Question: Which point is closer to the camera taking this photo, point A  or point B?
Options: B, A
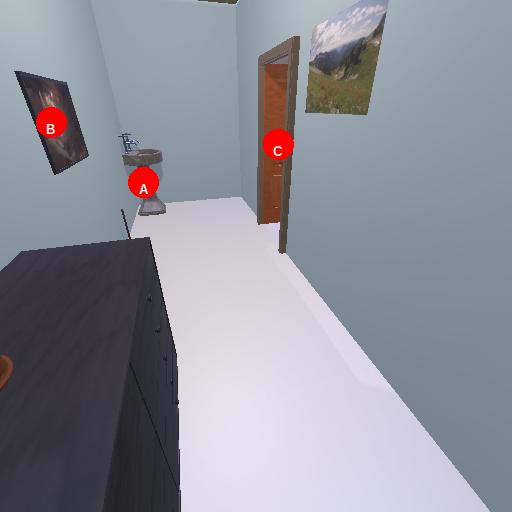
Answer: B